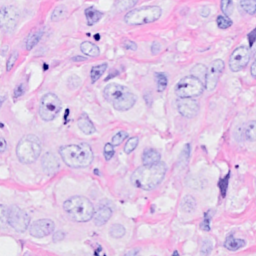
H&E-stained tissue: Breast